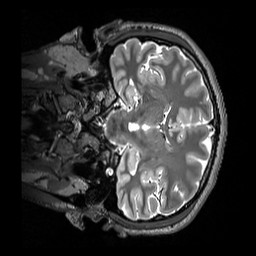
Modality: T2w
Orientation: coronal
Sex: male
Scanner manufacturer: siemens
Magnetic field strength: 3 T
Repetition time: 3.2 s
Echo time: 0.409 s